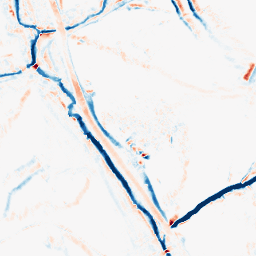
Category: morphological
Decomposition family: morphological_diamond
Decomposition parameters: operation: average
radius: 5
Upsampling method: linear_exact
Upsampling parameters: scale: 4
Upsampling scale: 4